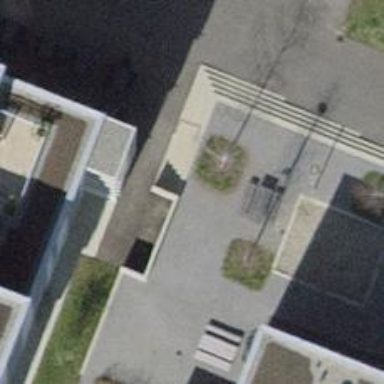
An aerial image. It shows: Picnic table located in leisure land area.